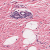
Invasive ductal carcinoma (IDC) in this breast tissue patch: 0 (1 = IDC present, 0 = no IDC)